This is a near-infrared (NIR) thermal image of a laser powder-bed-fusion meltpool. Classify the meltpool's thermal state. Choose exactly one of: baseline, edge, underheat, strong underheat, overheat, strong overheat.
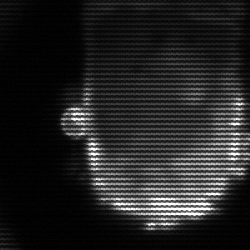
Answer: baseline